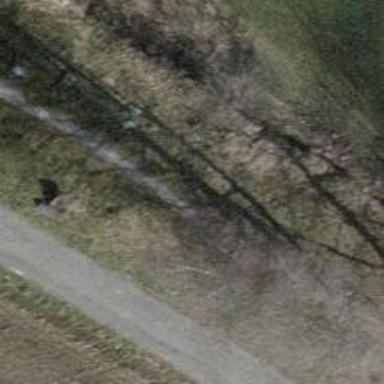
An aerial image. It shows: Pylon used for aerialway.